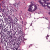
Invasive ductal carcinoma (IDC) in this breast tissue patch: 1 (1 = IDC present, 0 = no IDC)